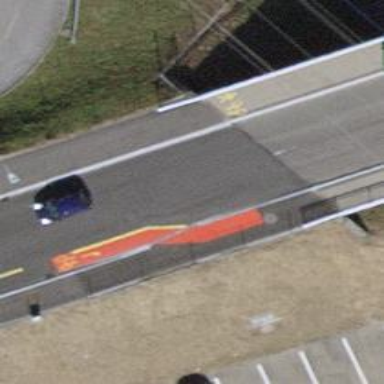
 featuring bridge. There is separate sidewalk along the road."